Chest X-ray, PA view. Patient: 42 years old, sex M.
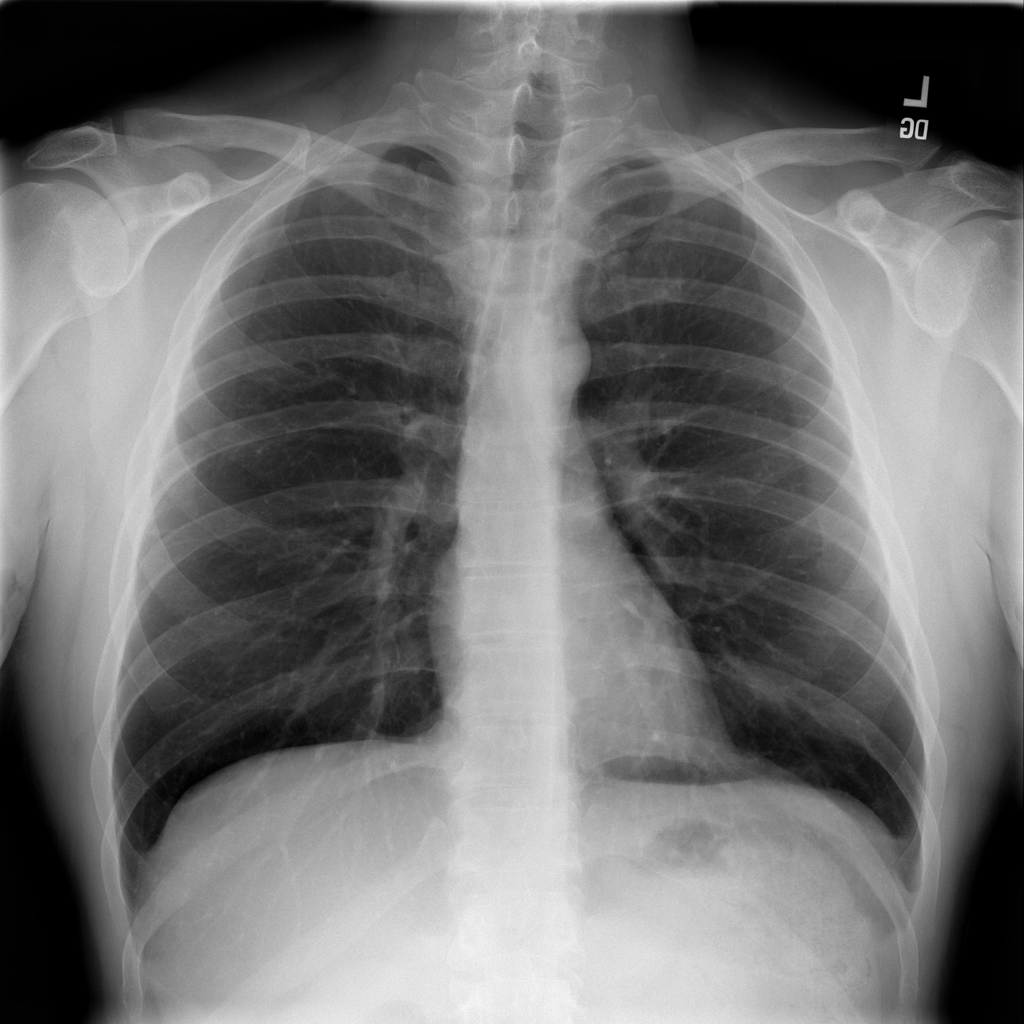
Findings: No Finding